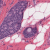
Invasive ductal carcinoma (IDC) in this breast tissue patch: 0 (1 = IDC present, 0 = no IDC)